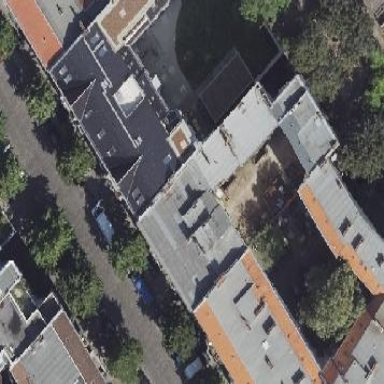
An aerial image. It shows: Building consisting of apartments.